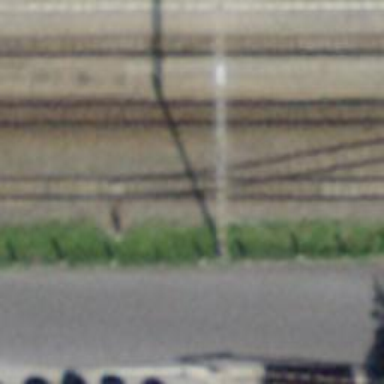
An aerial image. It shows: Railway switch.